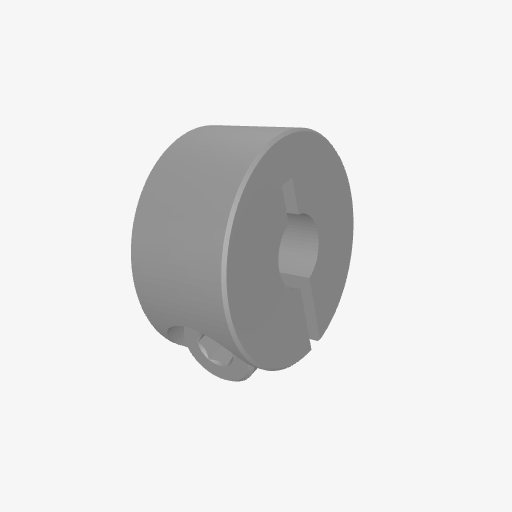
Part: ClampCollar6ID